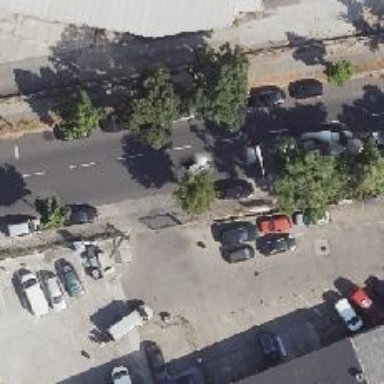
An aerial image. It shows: Broadleaved deciduous tree in parking area.